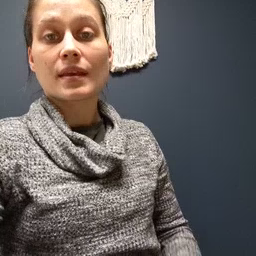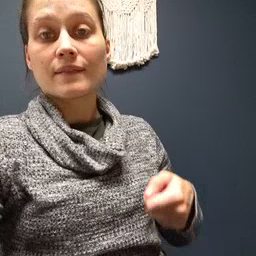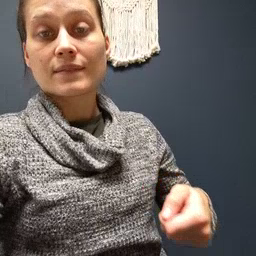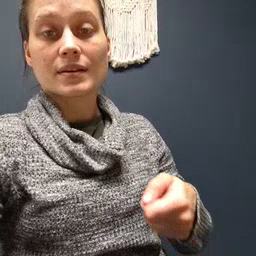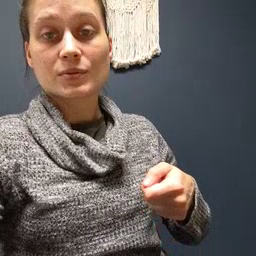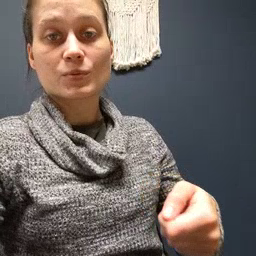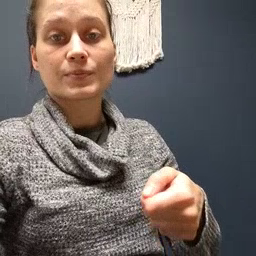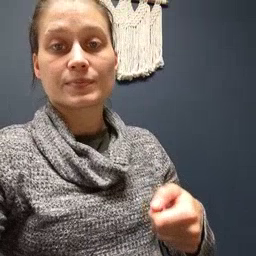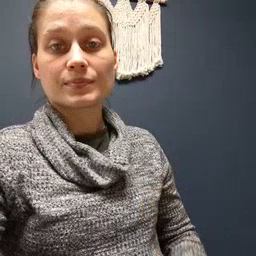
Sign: vacuum